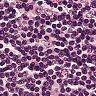
Metastatic tissue present: no